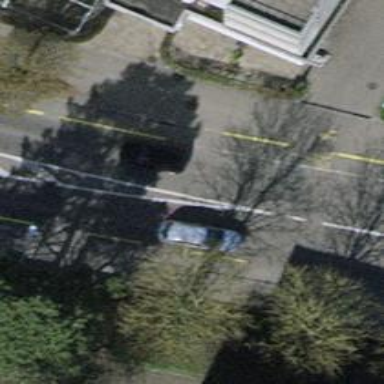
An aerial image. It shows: Secondary road with separate cycle lane. The road surface is asphalt and there is sidewalk.